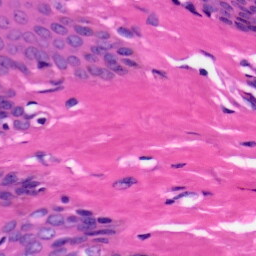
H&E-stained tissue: Skin